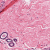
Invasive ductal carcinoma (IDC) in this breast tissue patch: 0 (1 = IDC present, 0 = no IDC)